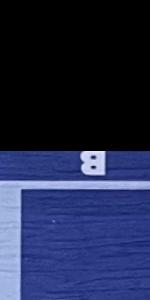
Label: Empty